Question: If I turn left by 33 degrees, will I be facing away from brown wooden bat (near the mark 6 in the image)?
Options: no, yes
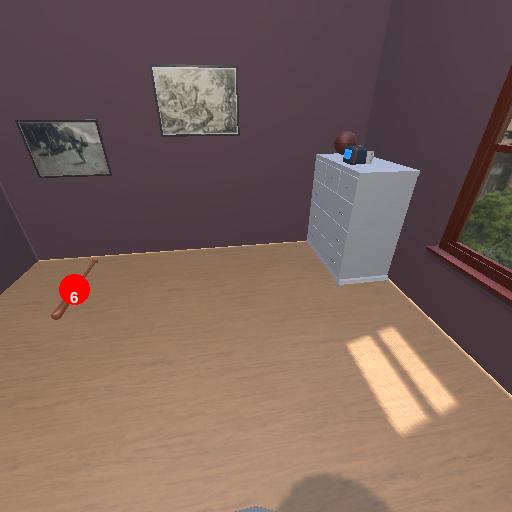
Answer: no